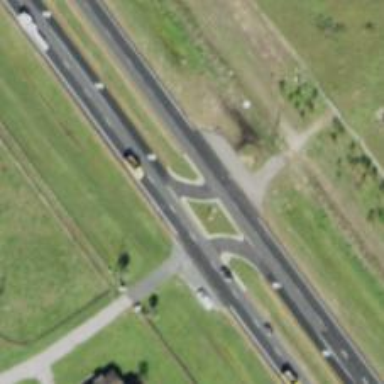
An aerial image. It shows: Trunk link highway.